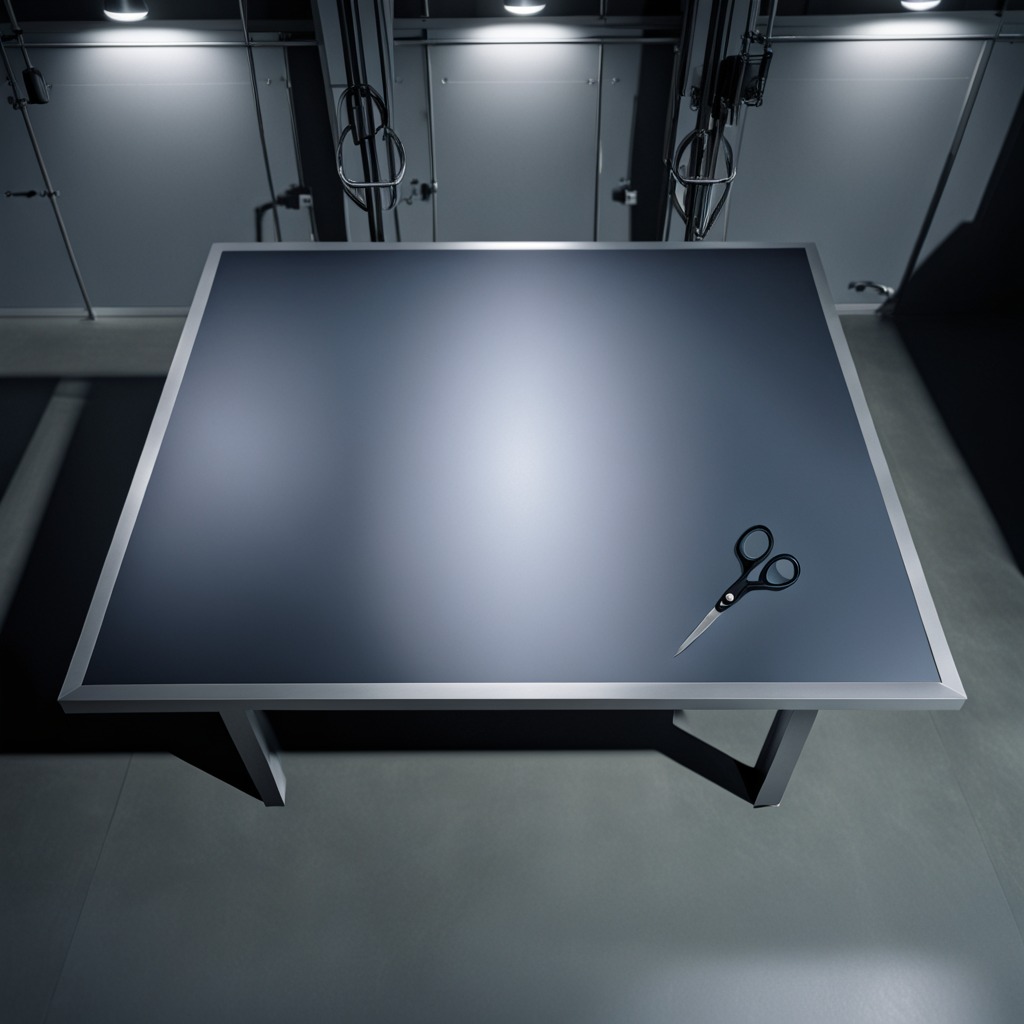
A scissor lying on the tabletop